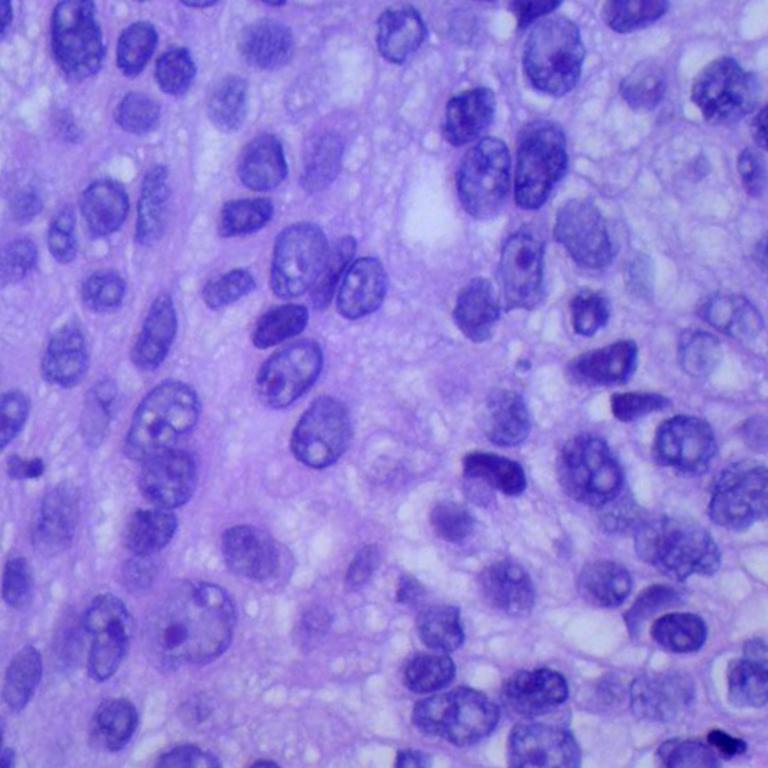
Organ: lung
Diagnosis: squamous carcinomas